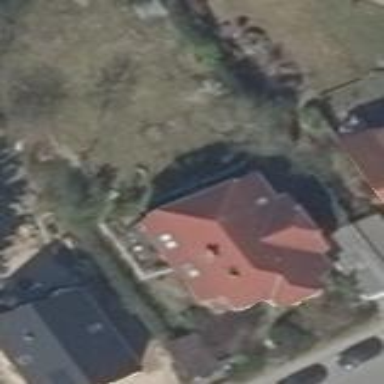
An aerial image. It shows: Detached building.